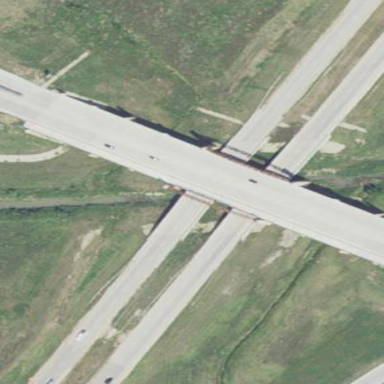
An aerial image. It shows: Man-made bridge.